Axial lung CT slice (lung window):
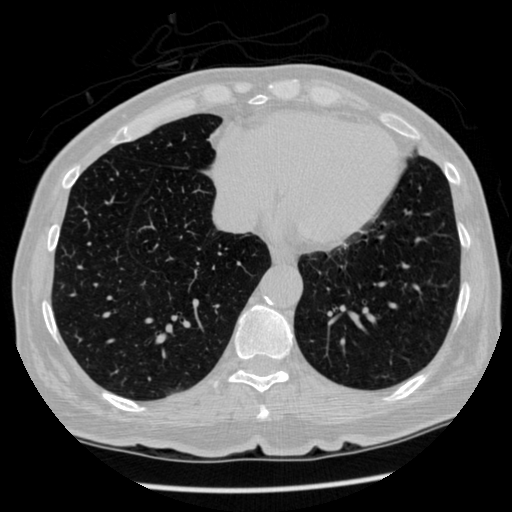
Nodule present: no